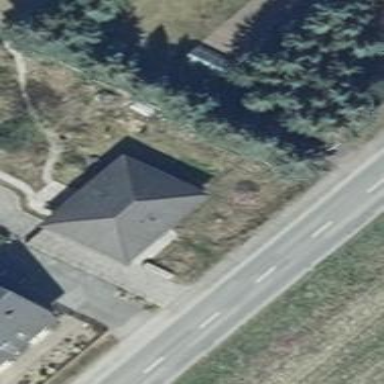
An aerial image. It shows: Dark grey house with hipped roof oriented along the building.